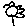
Label: flower